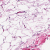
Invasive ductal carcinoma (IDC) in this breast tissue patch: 0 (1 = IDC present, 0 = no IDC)